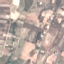
Land use / land cover: PermanentCrop